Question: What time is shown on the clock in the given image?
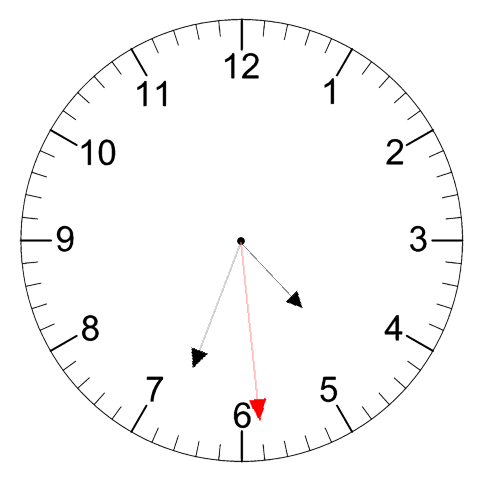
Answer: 04:33:29